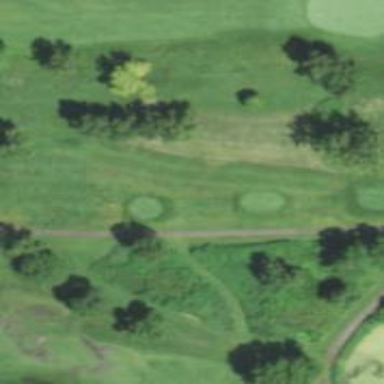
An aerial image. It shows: Golf tee.